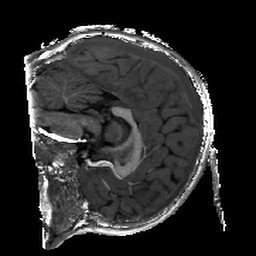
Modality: T1w
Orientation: sagittal
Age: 6
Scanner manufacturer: siemens
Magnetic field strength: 3 T
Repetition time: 2.4 s
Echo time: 0.00224 s